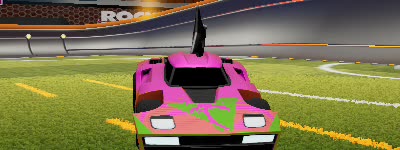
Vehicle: breakout